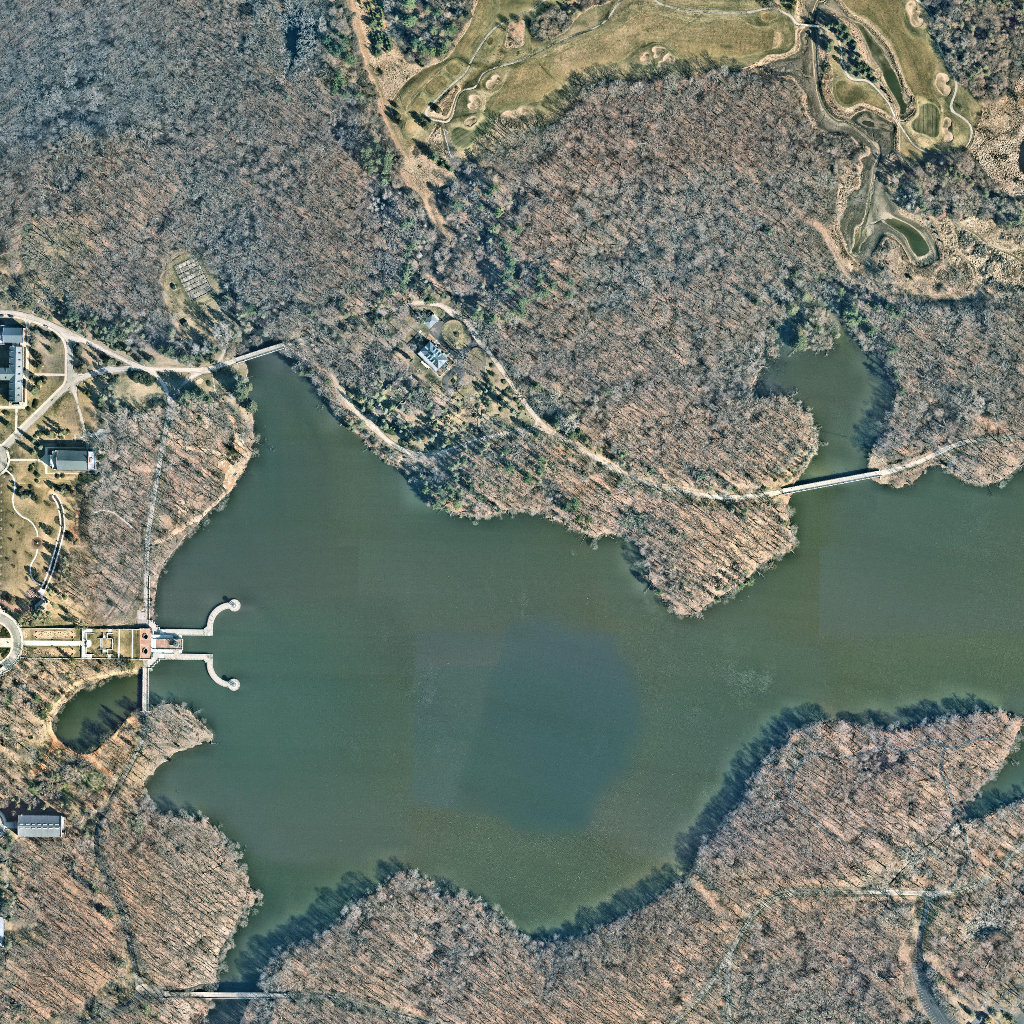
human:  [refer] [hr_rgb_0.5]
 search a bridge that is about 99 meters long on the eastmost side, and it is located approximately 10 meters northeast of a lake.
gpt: <box>[[76, 45, 85, 48, 0]]</box>

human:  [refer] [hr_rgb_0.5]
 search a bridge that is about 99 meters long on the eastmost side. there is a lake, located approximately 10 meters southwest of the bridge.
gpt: <box>[[76, 45, 85, 48, 0]]</box>

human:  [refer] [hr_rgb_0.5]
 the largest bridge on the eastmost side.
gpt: <box>[[76, 45, 85, 48, 0]]</box>